Question: I'm trying to change the x-axis labels on a ts plot from the default (e.g. year.samplenumber) to an actual date. I had already searched in other threads, but the solution I found isn't quite working for me.
'''
mm17
date fullband band1
1 2015/1/14 <PHONE> <PHONE>
2 2015/1/15 <PHONE> <PHONE>
3 2015/1/16 <PHONE> <PHONE>
4 2015/1/17 <PHONE> <PHONE>
5 2015/1/18 <PHONE> <PHONE>
6 2015/1/19 <PHONE> <PHONE>
mm17.ts<-ts(mm17.perday[,2], frequency=365, start=c(2015, 14))
cols<-c("red", "green", "orange", "purble", "blue")
dates<-as.Date(mm17[,1])
ts.plot(mm17.ts, col=cols[1], xaxt="n")
axis(1, dates, format(dates, "%m %d"), cex.axis = .7)
'''

As you can see the axis command isn't working for some reason.
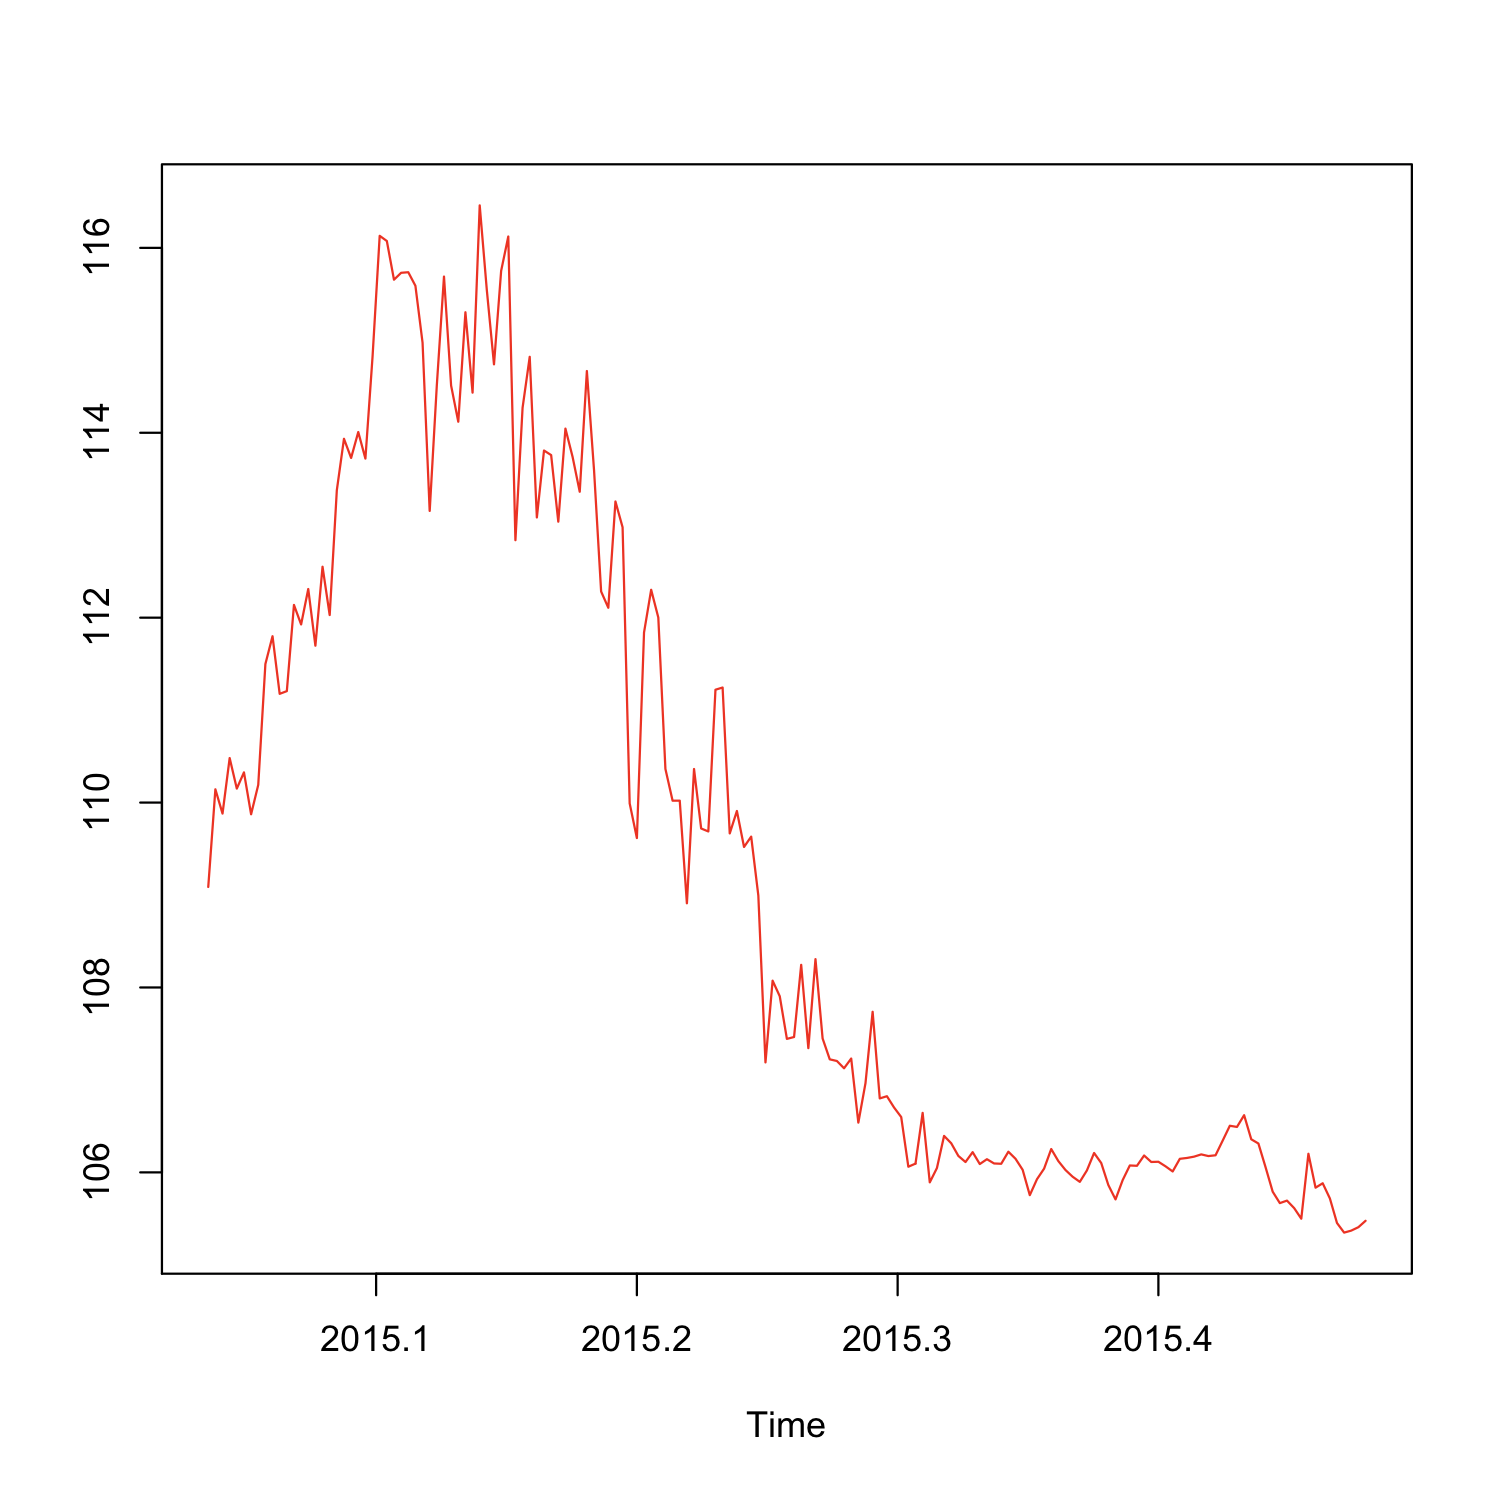
Answer: In general, ts class is not a good fit for daily data. It is more suitable for monthly, quarterly and annual data.
For daily data, it would be easier to just convert it to zoo and plot:
'''
library(zoo)
z <- read.zoo(mm17, format = "%Y/%m/%d")
plot(z$fullband, col = "red")
'''
<URL>
## Note
We assume the 'mm17' is given as shown below.
'''
Lines <- " date fullband band1
1 2015/1/14 <PHONE> <PHONE>
2 2015/1/15 <PHONE> <PHONE>
3 2015/1/16 <PHONE> <PHONE>
4 2015/1/17 <PHONE> <PHONE>
5 2015/1/18 <PHONE> <PHONE>
6 2015/1/19 <PHONE> <PHONE>"
mm17 <- read.table(text = Lines)
'''